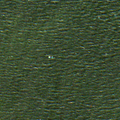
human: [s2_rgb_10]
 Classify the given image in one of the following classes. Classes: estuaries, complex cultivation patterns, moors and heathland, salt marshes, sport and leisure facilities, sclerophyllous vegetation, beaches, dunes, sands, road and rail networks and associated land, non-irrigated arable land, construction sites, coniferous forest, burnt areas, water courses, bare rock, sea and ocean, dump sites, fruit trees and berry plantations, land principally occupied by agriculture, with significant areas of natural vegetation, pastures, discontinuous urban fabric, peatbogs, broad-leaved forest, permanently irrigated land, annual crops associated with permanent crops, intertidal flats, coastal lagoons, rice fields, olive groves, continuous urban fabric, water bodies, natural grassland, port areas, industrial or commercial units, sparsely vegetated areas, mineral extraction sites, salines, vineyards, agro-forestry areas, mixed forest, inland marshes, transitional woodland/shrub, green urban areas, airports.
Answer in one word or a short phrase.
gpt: sea and ocean